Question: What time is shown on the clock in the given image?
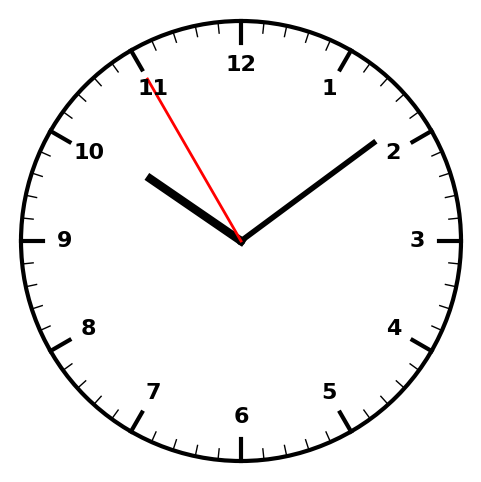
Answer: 10:08:55